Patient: sex F, age 80
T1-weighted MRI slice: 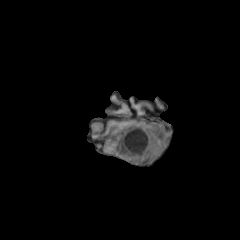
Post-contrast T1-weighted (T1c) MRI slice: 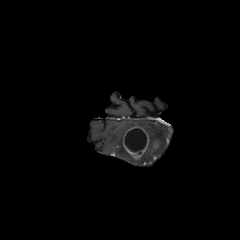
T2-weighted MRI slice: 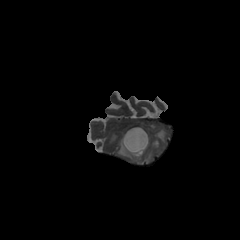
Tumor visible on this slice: yes
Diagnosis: Glioblastoma, IDH-wildtype
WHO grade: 4